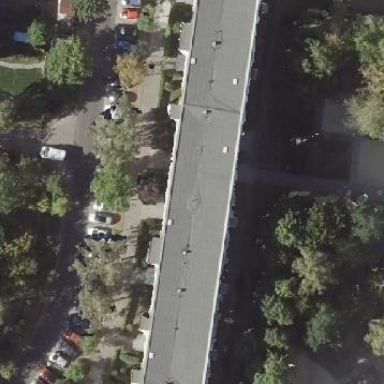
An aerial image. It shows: Flat-roofed apartment building with tar paper roofing.